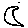
Label: moon